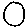
Label: circle